Aerial crown-view tile of a tropical tree (Barro Colorado Island, Panama), acquired 20240918:
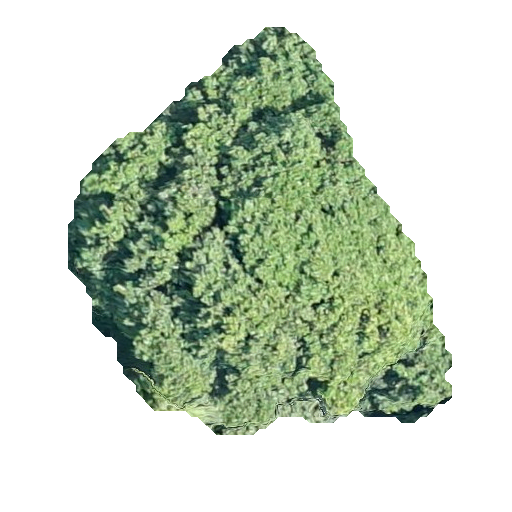
Species: Prioria copaifera
GBIF accepted scientific name: Prioria copaifera
Crown area: 160.103 m²